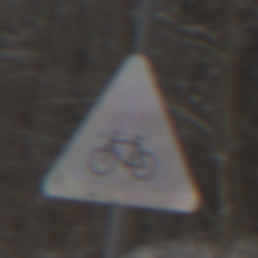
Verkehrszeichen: RadverkehrRechts
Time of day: MorningAfternoon
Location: Outdoor (Nature)
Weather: PartlyCloudy
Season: Winter
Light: Natural